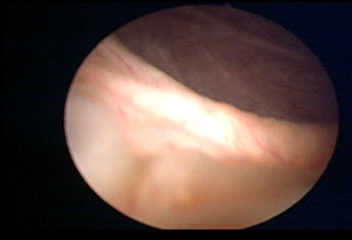
Modality: WLC
Class: Anatomical landmarks
Subclass: UreteralOrifice
Bladder cancer association: No
Annotated structures: Right ureteral orifice